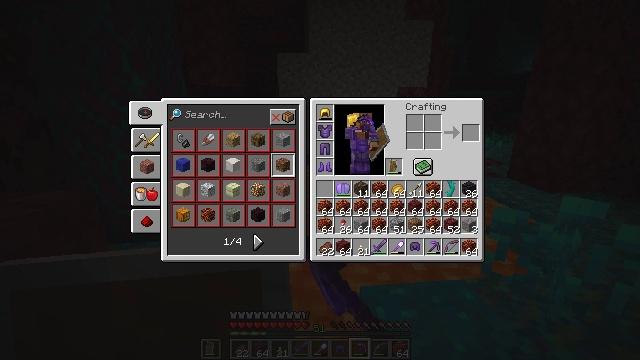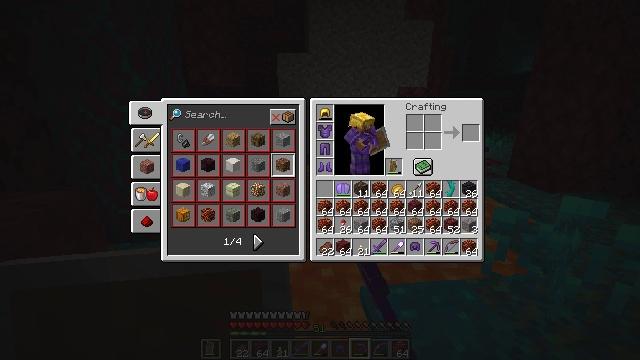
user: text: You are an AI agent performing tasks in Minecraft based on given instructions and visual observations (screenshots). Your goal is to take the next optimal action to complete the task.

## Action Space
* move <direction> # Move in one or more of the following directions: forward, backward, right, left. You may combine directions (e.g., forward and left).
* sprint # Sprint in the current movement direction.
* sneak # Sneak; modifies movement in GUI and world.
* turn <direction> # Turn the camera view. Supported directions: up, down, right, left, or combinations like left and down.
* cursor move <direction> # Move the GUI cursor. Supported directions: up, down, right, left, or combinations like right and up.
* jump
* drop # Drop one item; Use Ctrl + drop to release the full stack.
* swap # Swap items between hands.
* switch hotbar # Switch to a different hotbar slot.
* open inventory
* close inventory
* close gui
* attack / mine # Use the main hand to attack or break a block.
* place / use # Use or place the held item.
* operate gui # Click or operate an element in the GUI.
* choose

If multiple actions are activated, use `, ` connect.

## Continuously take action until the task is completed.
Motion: motion action
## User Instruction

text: Remove a blackstone from the inventory.
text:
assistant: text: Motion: turn down
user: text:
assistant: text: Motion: no_op